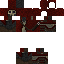
A female skeleton skin with dark skin, wearing brown helmet dressed in a red robe top and brown pants, featuring a closed mouth.